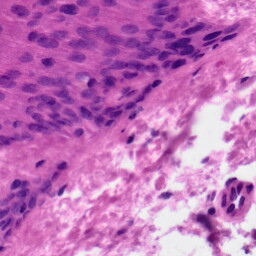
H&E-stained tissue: Skin